Question: Am I missing something with this setup, with an iframe within an iframe and the border being cut off on the right on the inner iframe?
<URL>

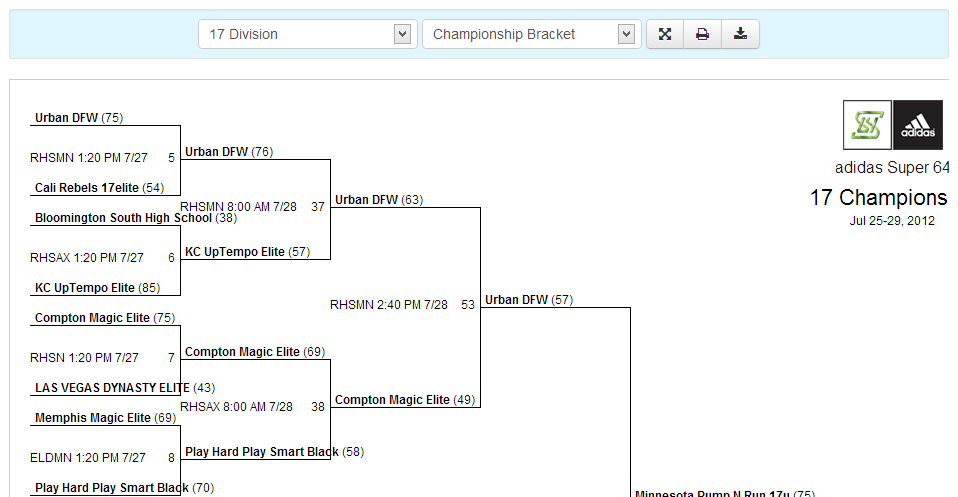
Answer: If you set the iframe's box sizing to use border box, it will include the border and padding when setting the 'width' property:
'''
iframe {
box-sizing: border-box;
}
'''